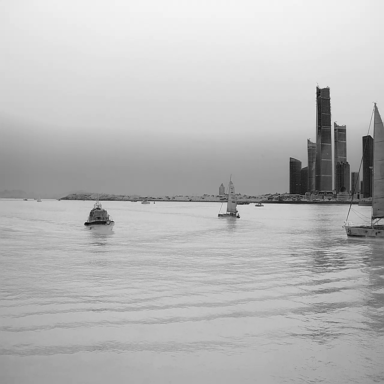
There are six canoes in the infrared image.